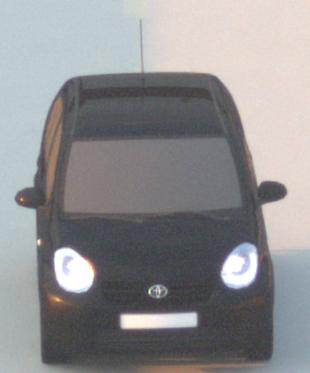
Make: Toyota
Model: Passo
Detailed model: Toyota Passo X Yururi
Model produced from: 2010
Model produced until: 2016
Doors: 5
Color: black
Road condition: dry road
Daytime: sunrise or sunset
Contrast: medium contrast